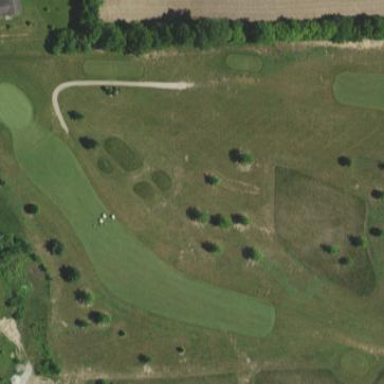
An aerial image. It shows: Grassy area designated as golf fairway.